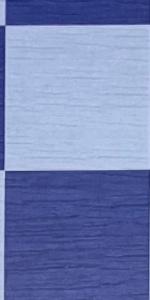
Label: Empty